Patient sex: M
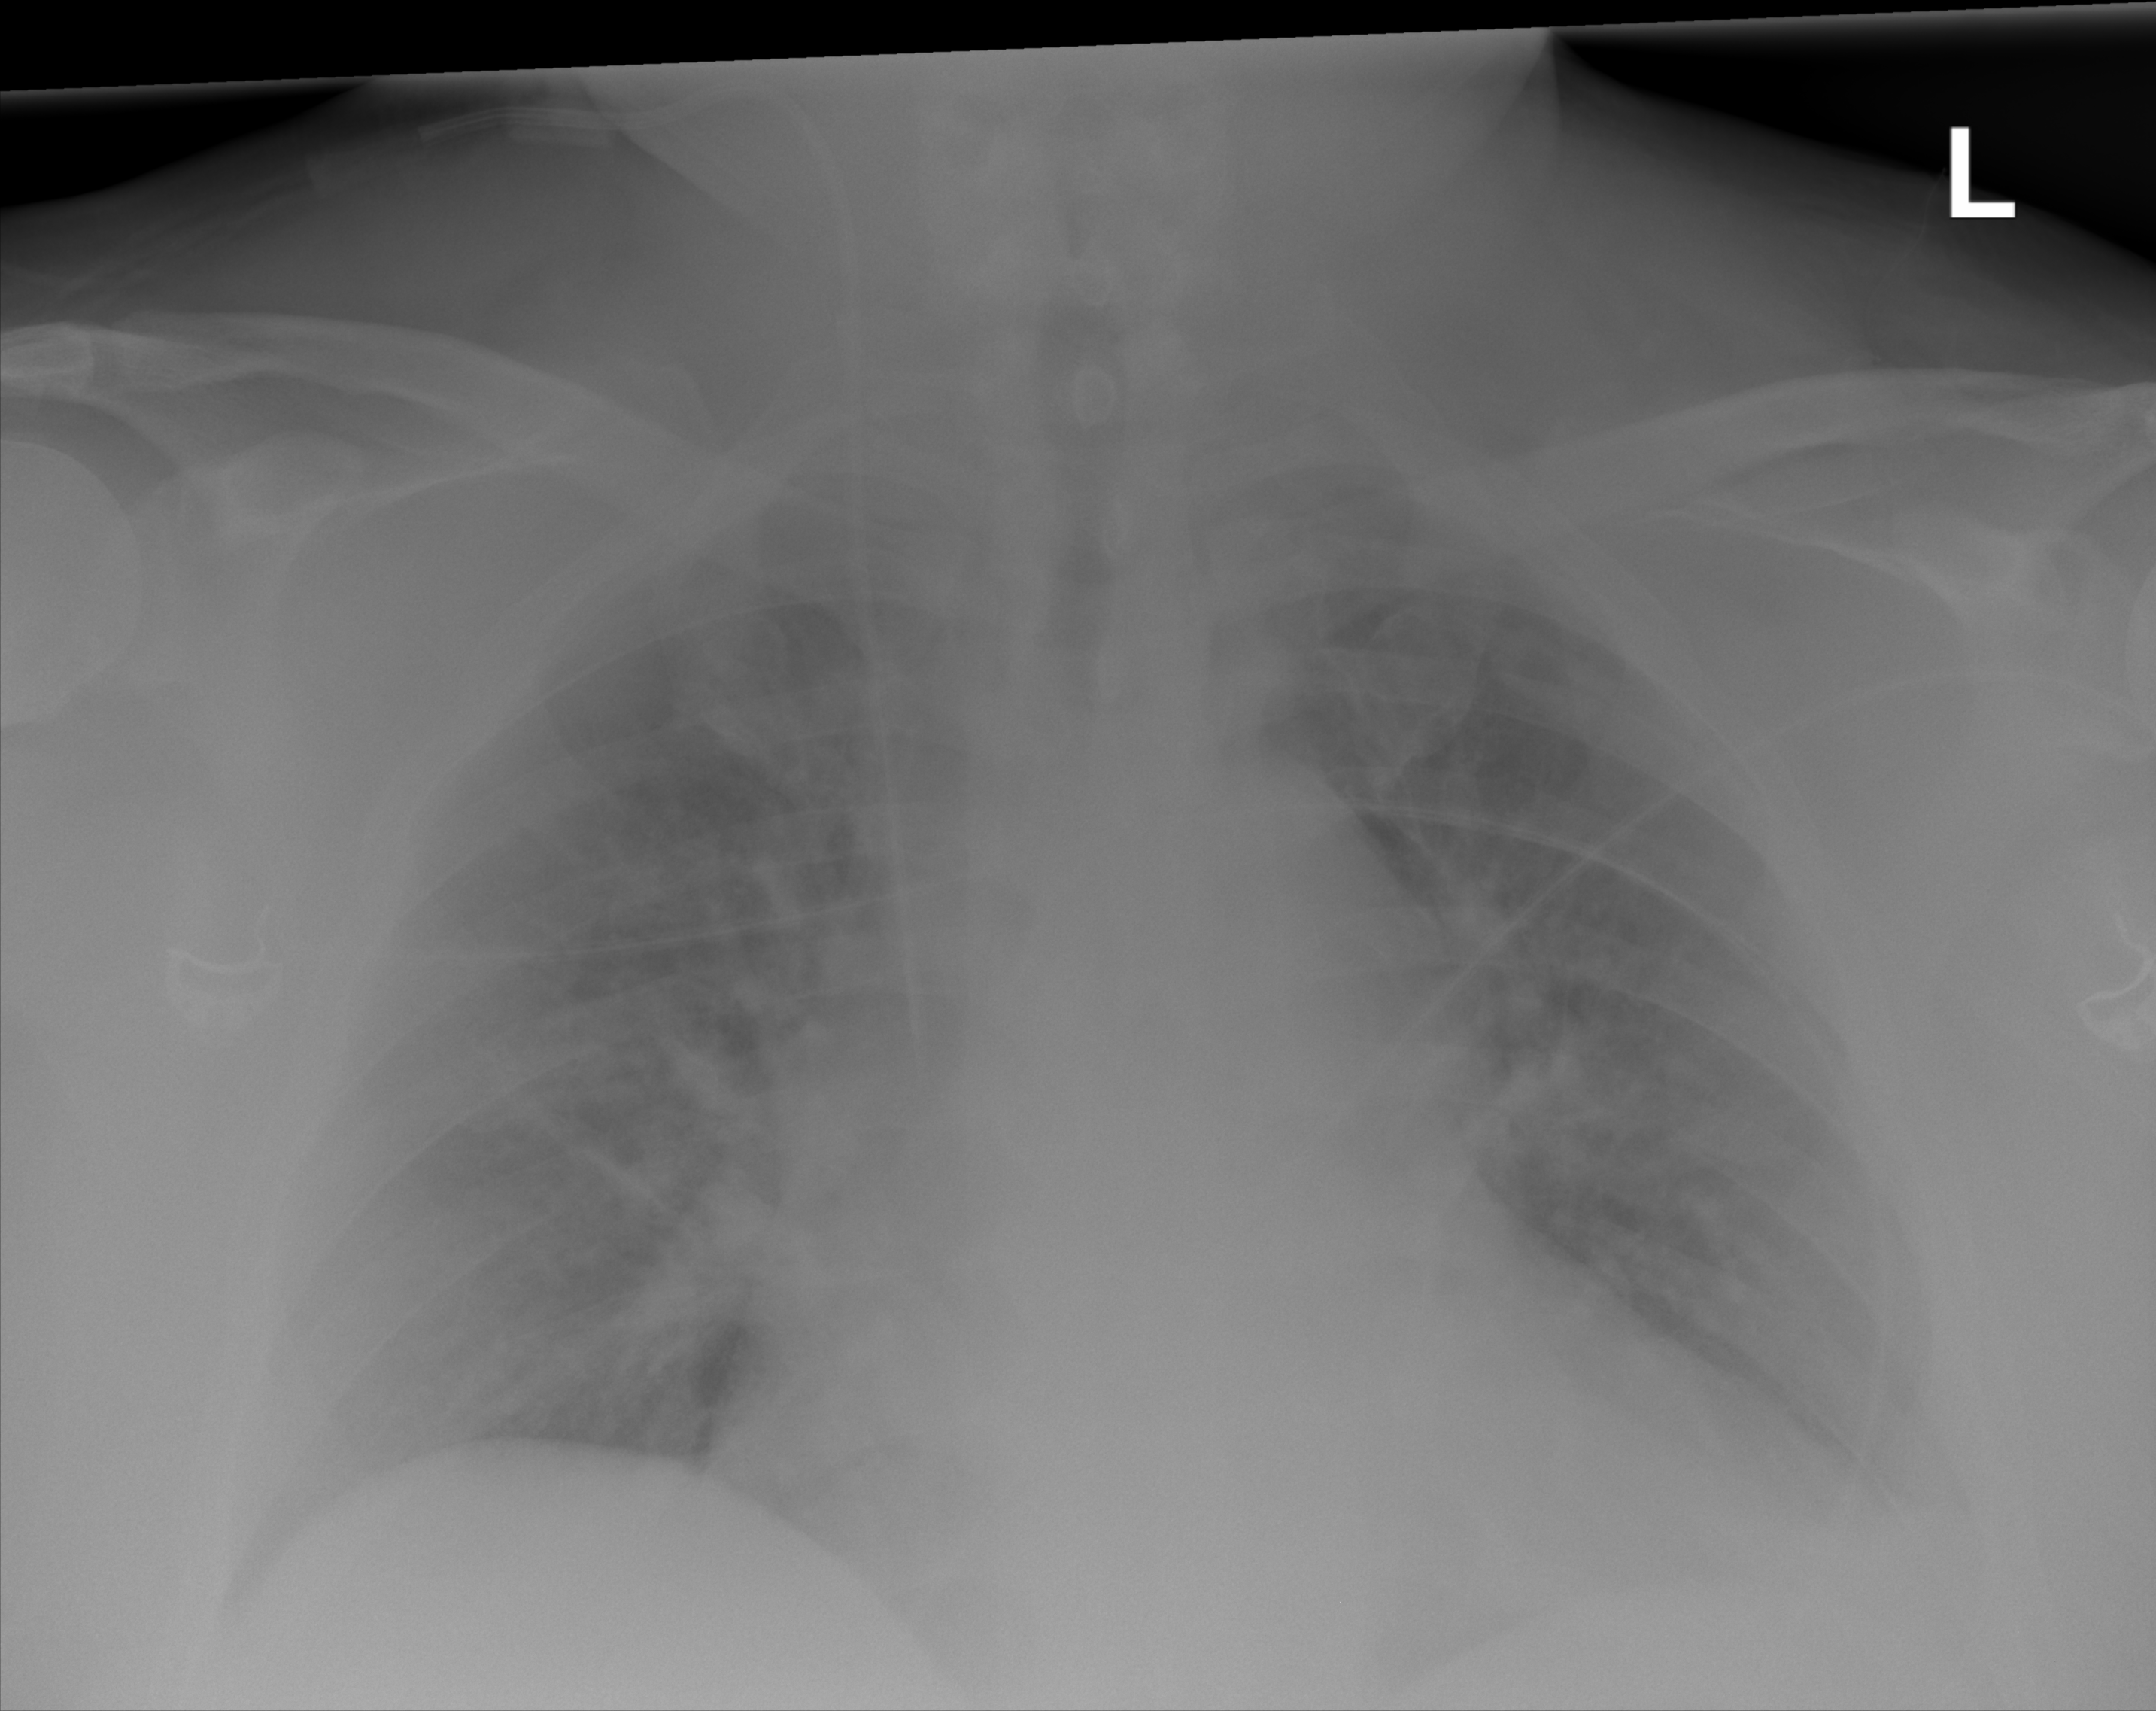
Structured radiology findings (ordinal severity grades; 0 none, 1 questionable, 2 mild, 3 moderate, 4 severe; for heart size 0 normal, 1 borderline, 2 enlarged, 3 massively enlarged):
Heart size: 2
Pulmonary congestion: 3
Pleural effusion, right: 0
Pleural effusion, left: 2
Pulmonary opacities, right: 2
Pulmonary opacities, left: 2
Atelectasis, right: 0
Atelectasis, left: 2